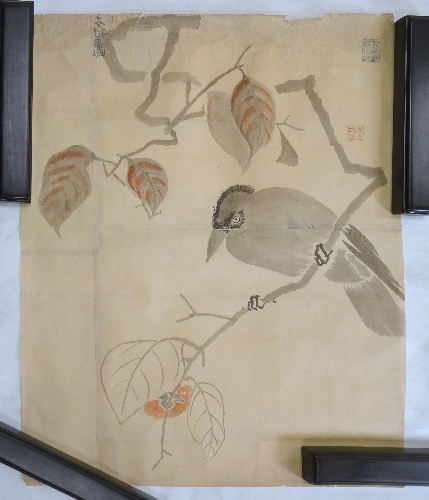
Date: early 19th century
Object type: Drawing
Classification: Paintings
Medium: On paper
Culture: Japan
Period: Edo period (1615–1868)
Dimensions: Image: 23 1/2 × 18 1/2 in. (59.7 × 47 cm)
Department: Asian Art
Credit line: Gift of John Achelis, 1907
Accession year: 1907
Repository: Metropolitan Museum of Art, New York, NY
Tags: Birds|Leaves